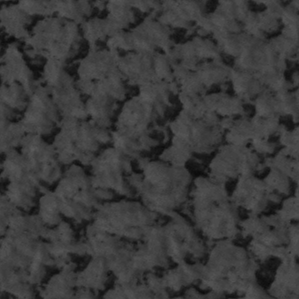
Label: frost